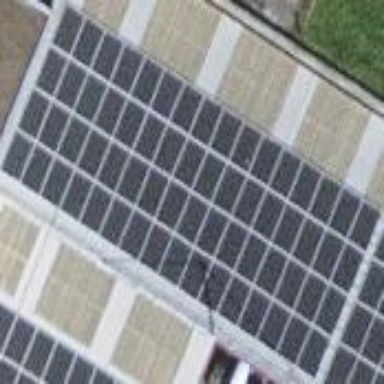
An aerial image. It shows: Solar power generator using photovoltaic method with solar photovoltaic panel types.